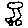
Label: smiley face